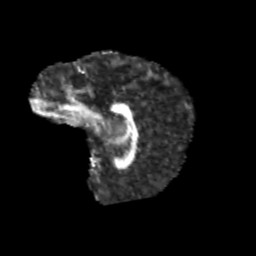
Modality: FA
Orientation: sagittal
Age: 10
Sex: female
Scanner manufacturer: siemens
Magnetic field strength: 3 T
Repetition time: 3.8 s
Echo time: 0.07 s